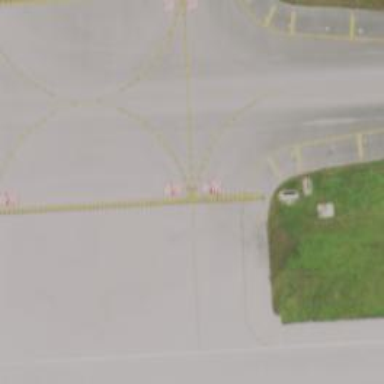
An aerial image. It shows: Image of taxiway at airport.